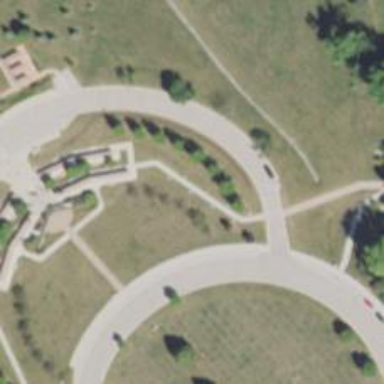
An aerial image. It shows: Memorial site with historic significance.